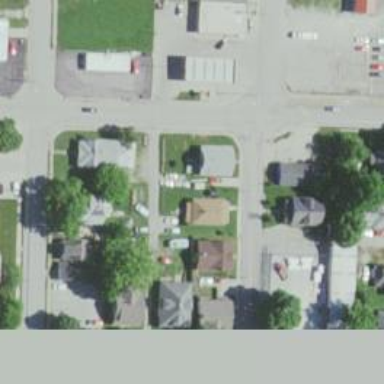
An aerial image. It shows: Alley classified as service road.